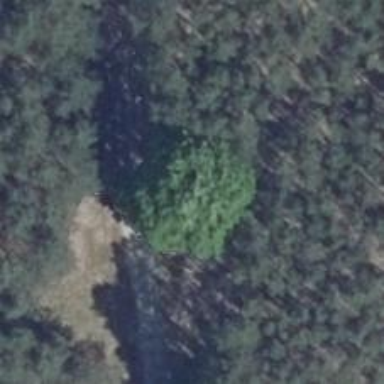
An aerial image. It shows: Tree serving as landmark.